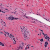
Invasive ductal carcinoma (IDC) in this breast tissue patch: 0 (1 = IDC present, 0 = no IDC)